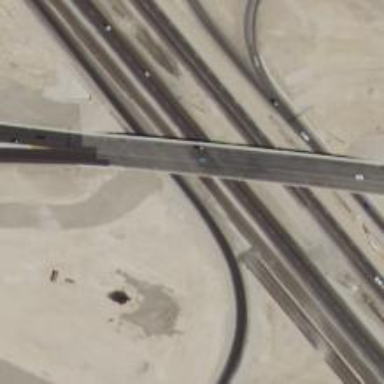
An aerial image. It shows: Motorway junction.